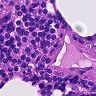
Metastatic tissue present: no